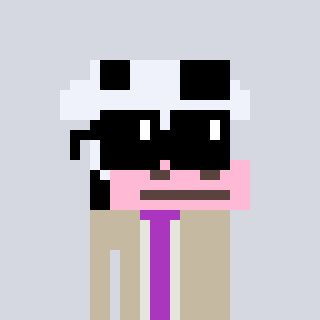
a pixel art character with square black sunglasses, a cow-shaped head and a bege-colored body on a cool background